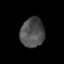
Tissue: prostate
Cell type: T cells
Senescence score: 0.3576
Nuclear area (px): 683
Mean DAPI intensity: 78.827